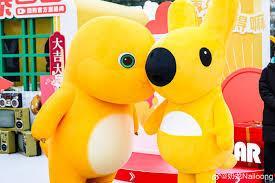
Label: nailong